Question: We have designed a lock screen app but the problem is when in other apps we work with virtual keyboard and then we press power button twice, that virtual keyboard remains active, lock screen appears and that virtual keyboard covers the lock screen.

'''
@Override
public void onAttachedToWindow() {
this.getWindow().setType(
WindowManager.LayoutParams.TYPE_KEYGUARD_DIALOG);
this.getWindow().setFlags(WindowManager.LayoutParams.FLAG_FULLSCREEN, WindowManager.LayoutParams.FLAG_FULLSCREEN);
this.getWindow().addFlags(
WindowManager.LayoutParams.FLAG_FULLSCREEN
| WindowManager.LayoutParams.FLAG_SHOW_WHEN_LOCKED
| WindowManager.LayoutParams.FLAG_DISMISS_KEYGUARD
);
super.onAttachedToWindow();
}
'''
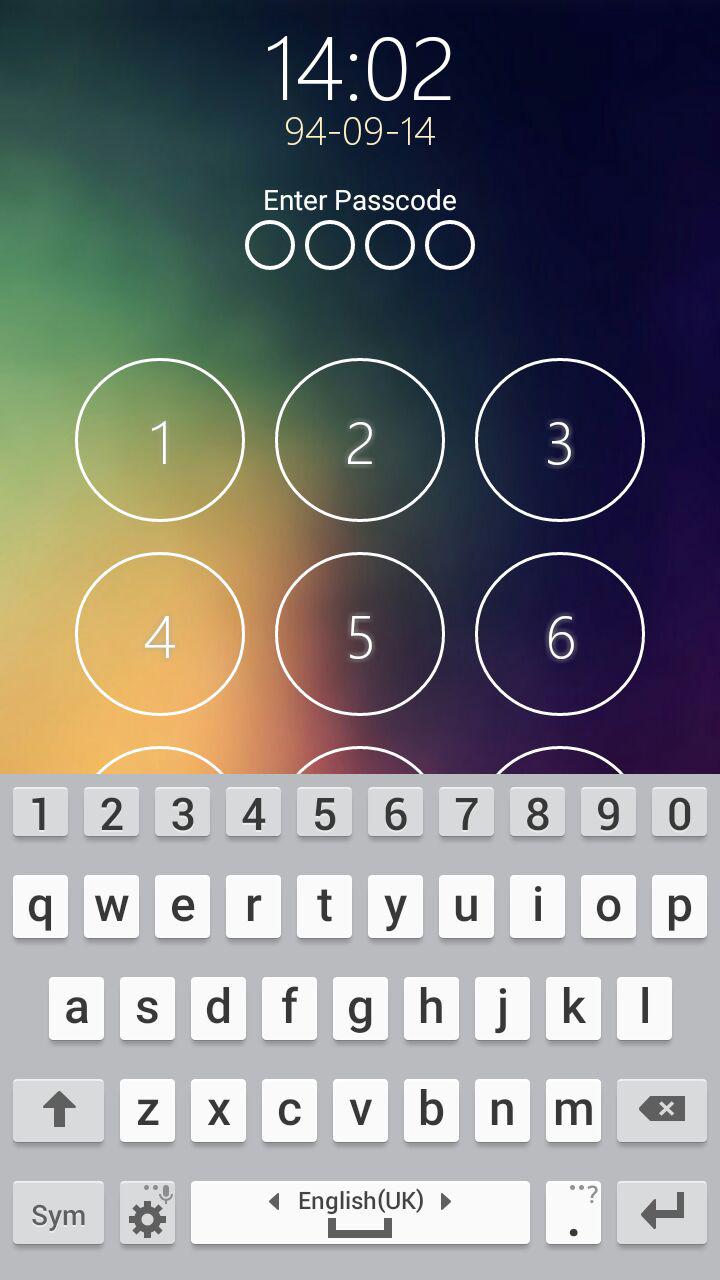
Answer: Try this
'''
public void keyBoardHide() {
View view = getActivity().getCurrentFocus();
if (view != null) {
InputMethodManager imm = (InputMethodManager) getActivity().getSystemService(Context.INPUT_METHOD_SERVICE);
imm.hideSoftInputFromWindow(view.getWindowToken(), 0);
}
}
'''